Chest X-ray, PA view. Patient: 61 years old, sex M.
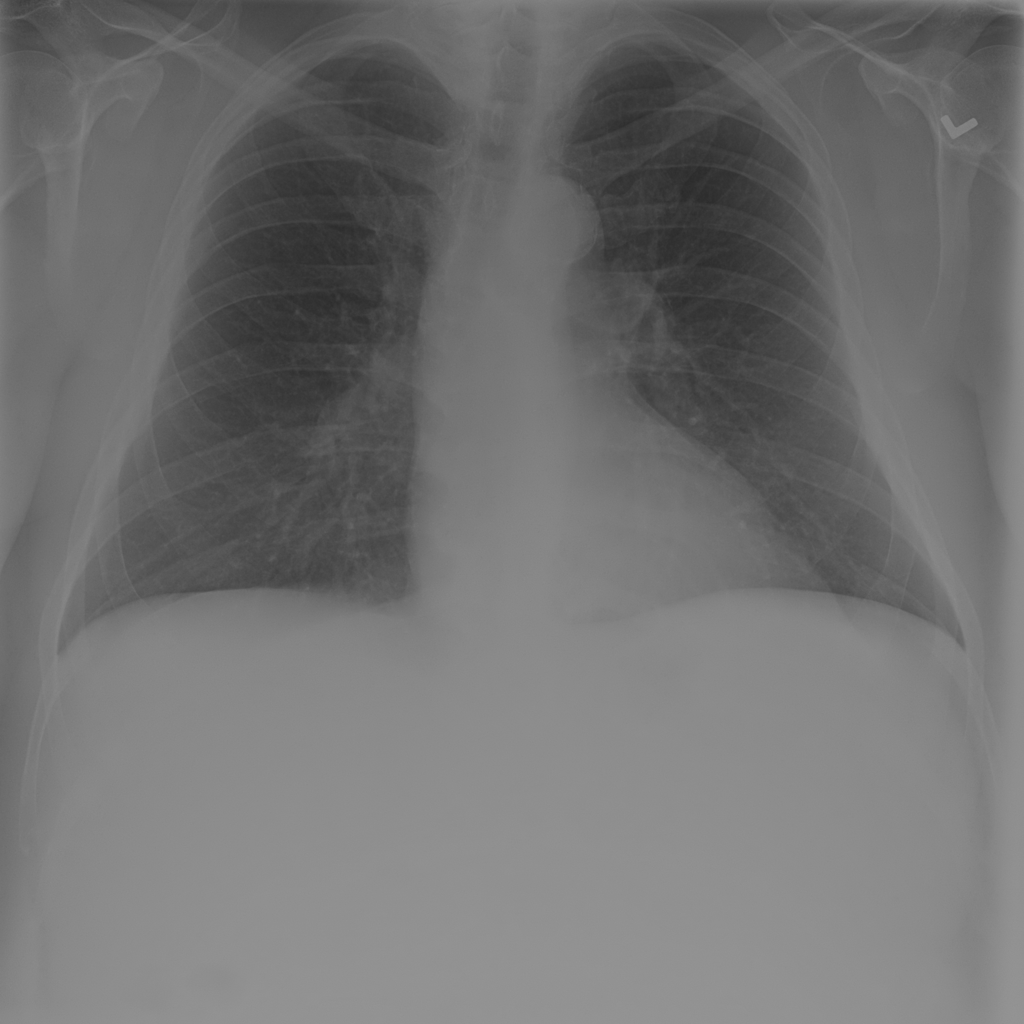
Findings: No Finding